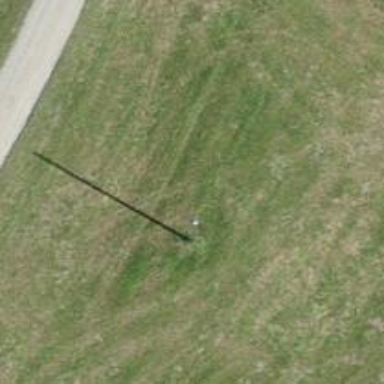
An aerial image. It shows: Power pole.